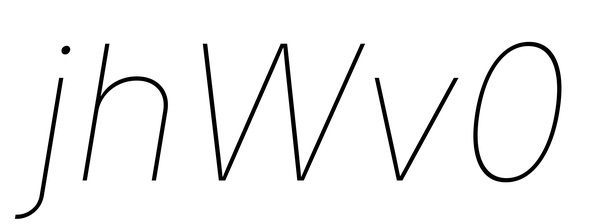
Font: Inter-Italic_Thin_Italic